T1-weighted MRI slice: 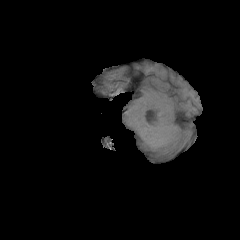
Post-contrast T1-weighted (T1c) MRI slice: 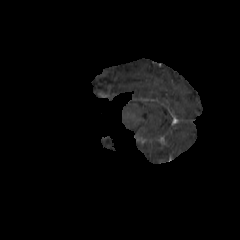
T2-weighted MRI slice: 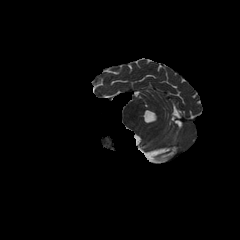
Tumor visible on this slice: no